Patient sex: M
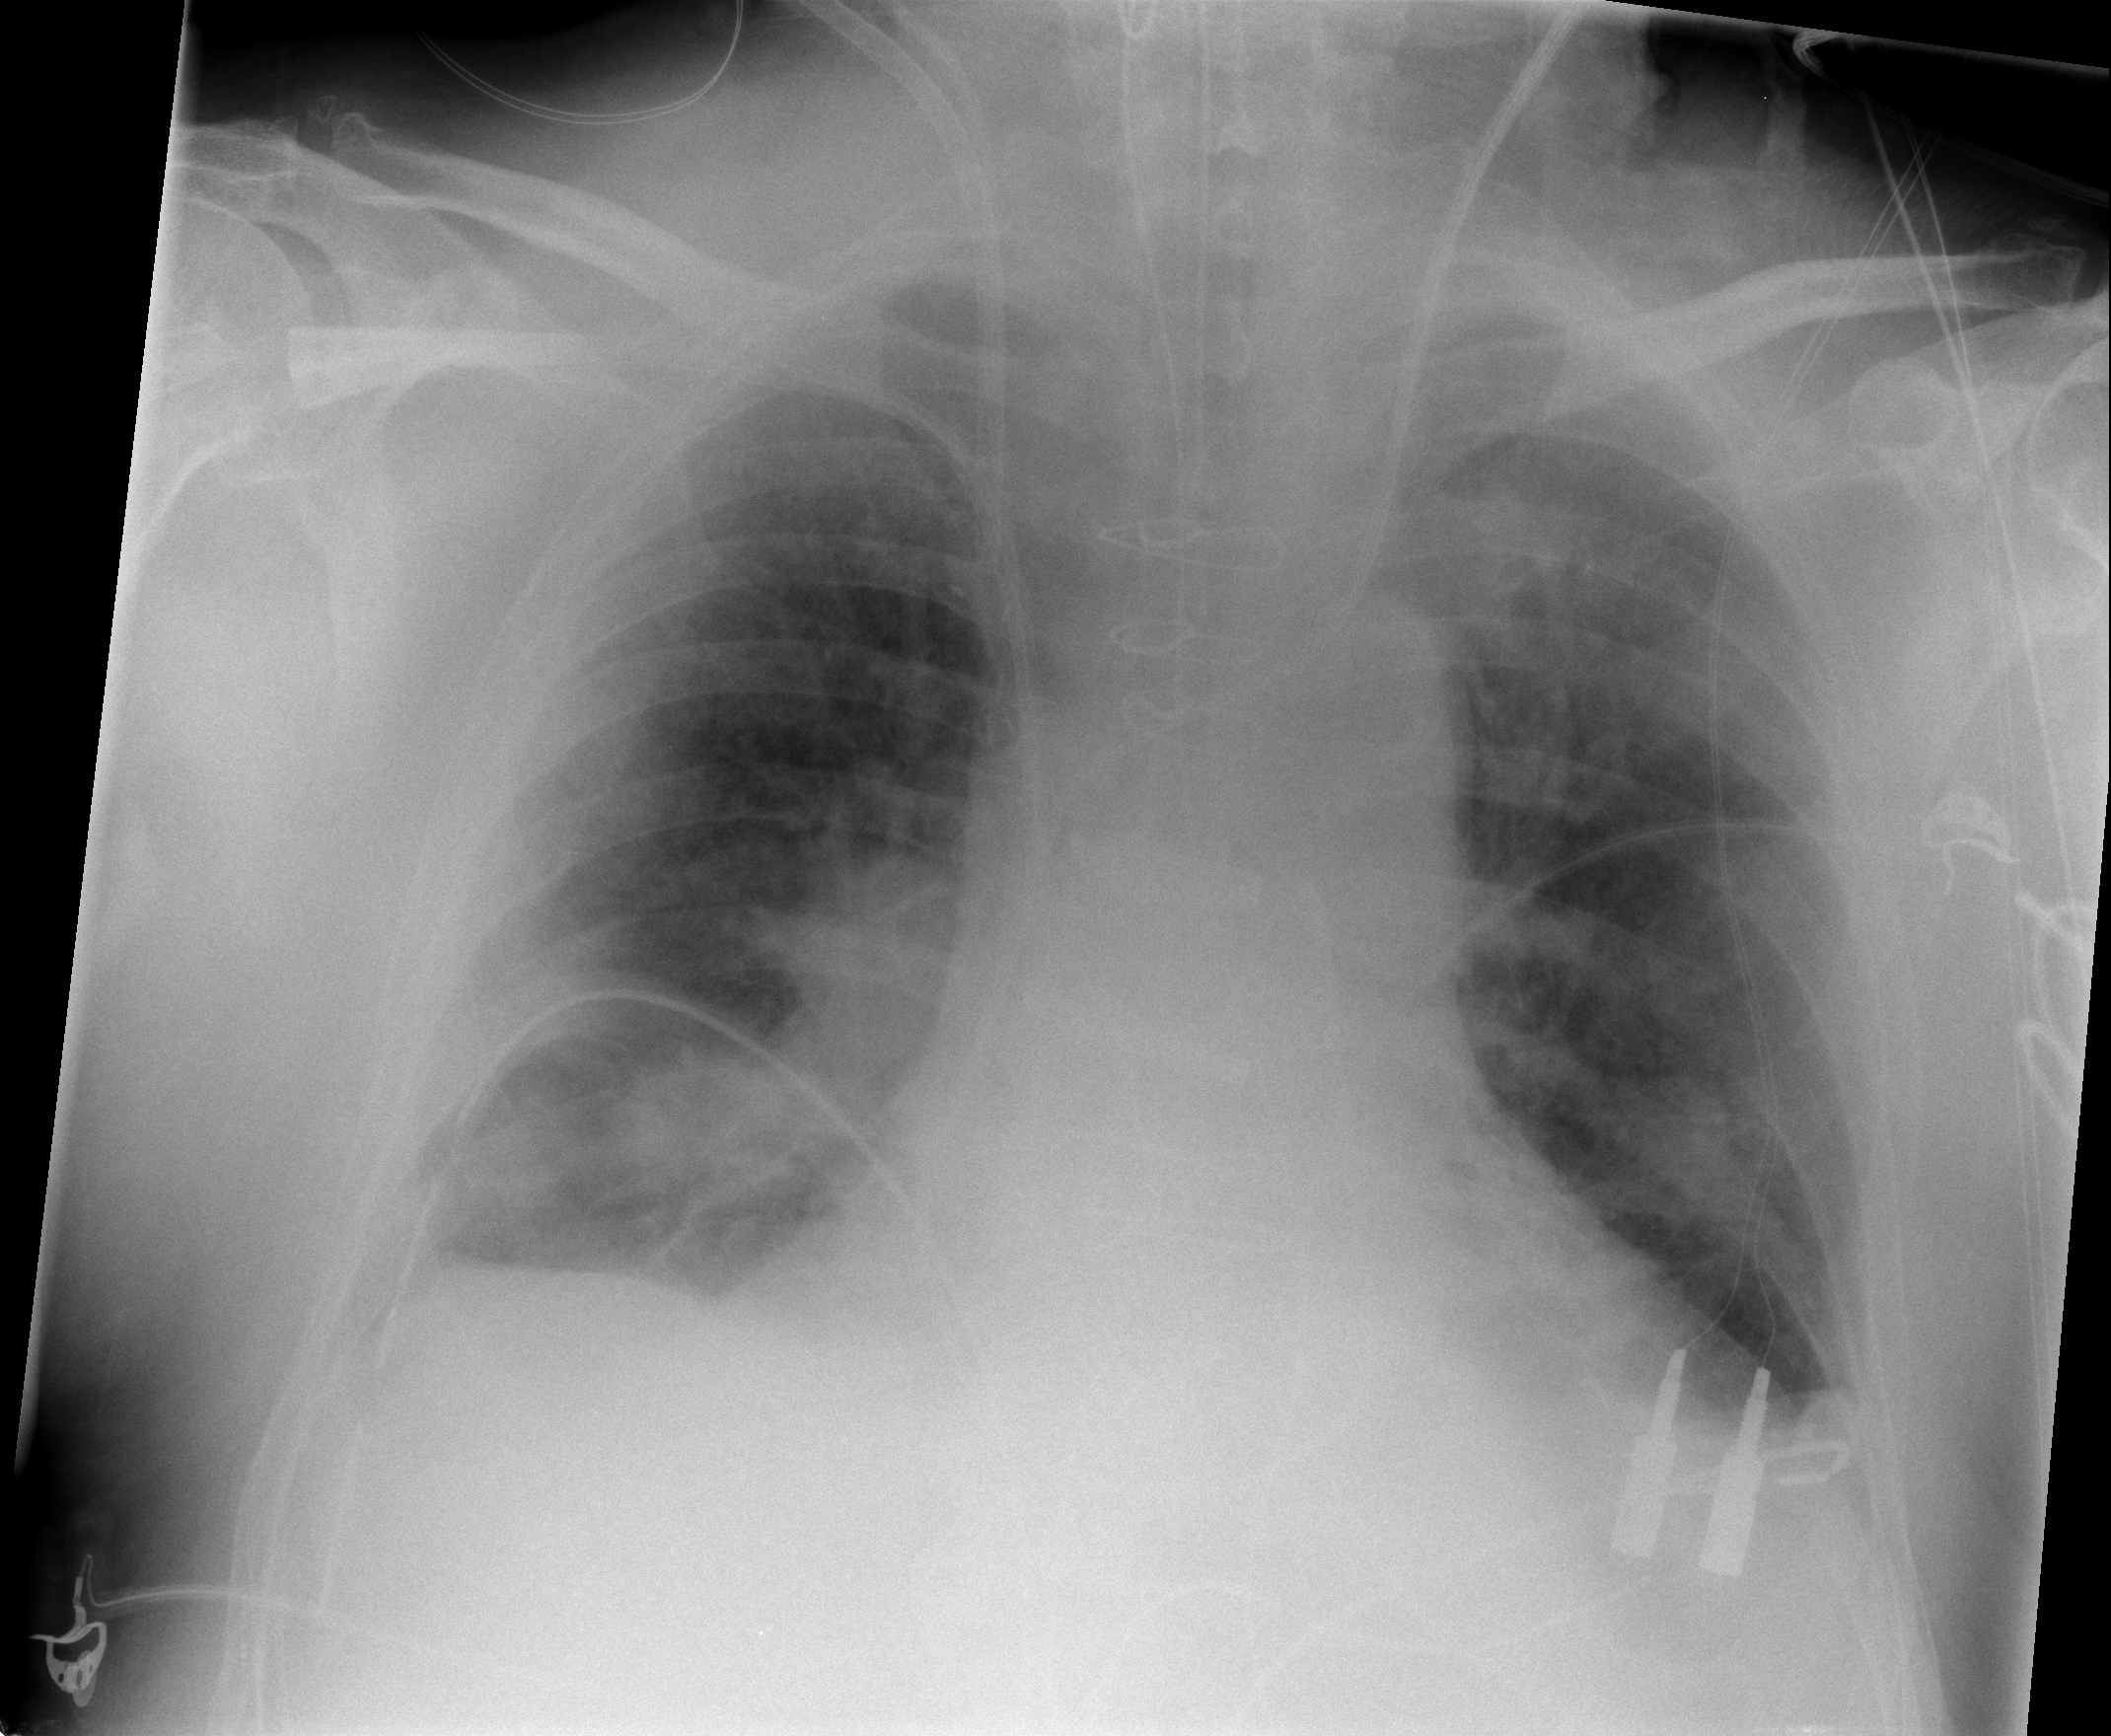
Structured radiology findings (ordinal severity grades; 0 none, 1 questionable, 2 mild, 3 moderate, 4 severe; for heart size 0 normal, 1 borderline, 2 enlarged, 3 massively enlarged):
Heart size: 2
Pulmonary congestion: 2
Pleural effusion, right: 0
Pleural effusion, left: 2
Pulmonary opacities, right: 2
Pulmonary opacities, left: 2
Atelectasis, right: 0
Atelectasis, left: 0